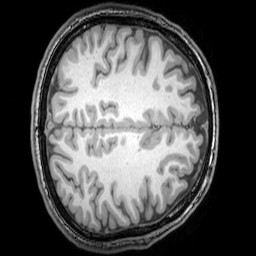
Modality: T1w
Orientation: axial
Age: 22
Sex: male
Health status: healthy
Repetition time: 0.081 s
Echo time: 0.037 s